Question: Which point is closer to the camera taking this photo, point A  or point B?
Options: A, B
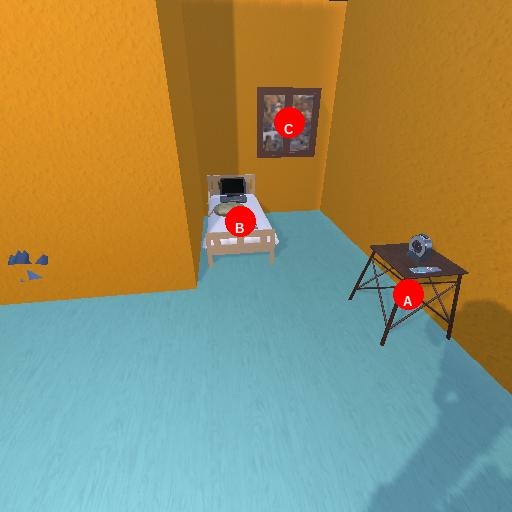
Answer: A